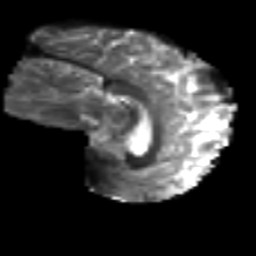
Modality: T2w
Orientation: sagittal
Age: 23
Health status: ill
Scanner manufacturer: philips
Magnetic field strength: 3 T
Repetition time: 9 s
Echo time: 0.127 s